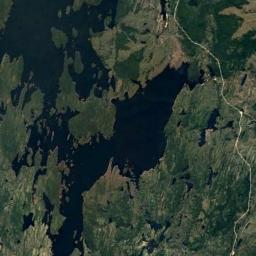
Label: wetland